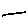
Label: line